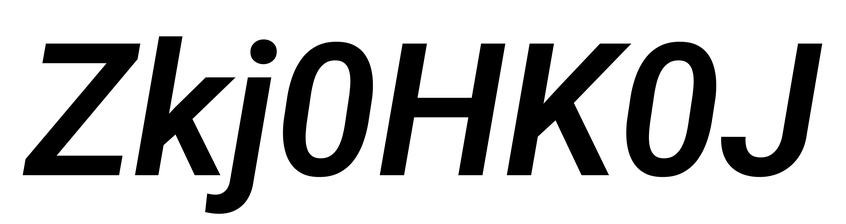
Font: Roboto-Italic_SemiBold_Italic